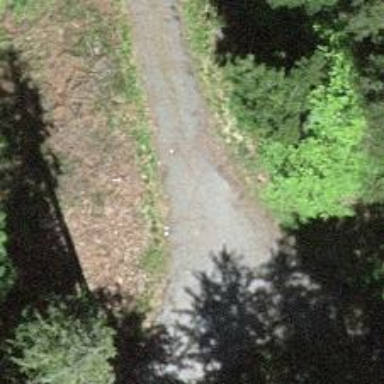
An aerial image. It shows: Dirt track road.